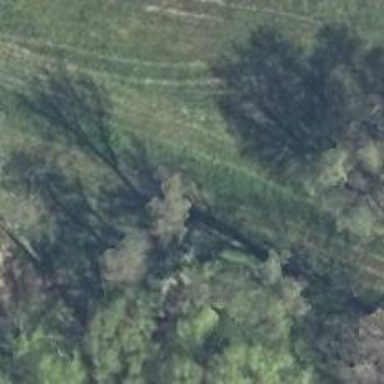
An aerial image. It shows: Embankment beside sandy track with grade 4 track type.